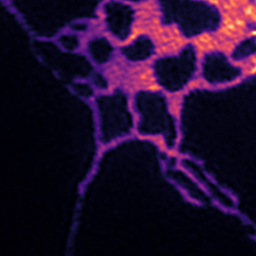
Label: Super-resolution ER image